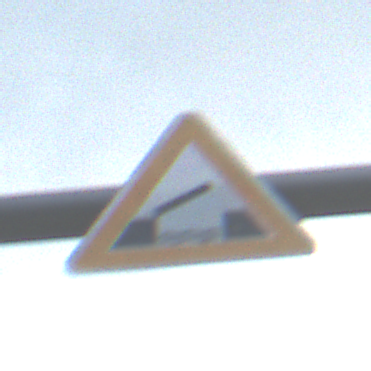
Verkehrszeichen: BeweglicheBruecke
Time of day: MorningAfternoon
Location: Outdoor (Suburban)
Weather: PartlyCloudy
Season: NotSpecified
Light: Natural